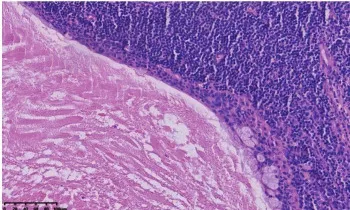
Microscopic features of Case 2. The lesion presented an epithelial lining and multiple cysts within a backdrop of dense lymphoid stroma;. The stratified, nonpolar epithelium interspersed with mucus-secreting cells was evident.
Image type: pathology (h&e)